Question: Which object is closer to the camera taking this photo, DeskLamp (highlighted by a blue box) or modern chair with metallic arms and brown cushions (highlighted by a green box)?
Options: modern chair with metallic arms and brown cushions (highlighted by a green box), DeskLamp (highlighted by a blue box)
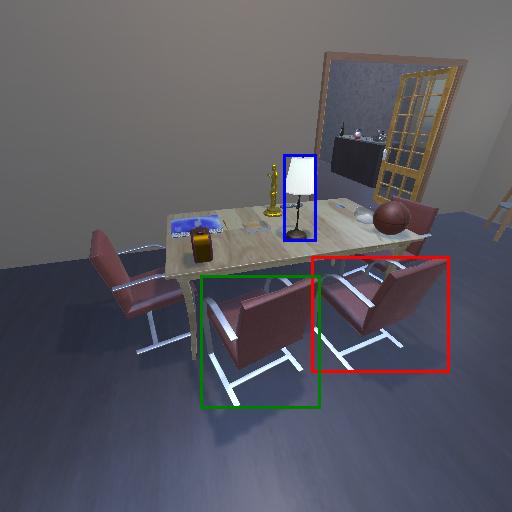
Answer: modern chair with metallic arms and brown cushions (highlighted by a green box)